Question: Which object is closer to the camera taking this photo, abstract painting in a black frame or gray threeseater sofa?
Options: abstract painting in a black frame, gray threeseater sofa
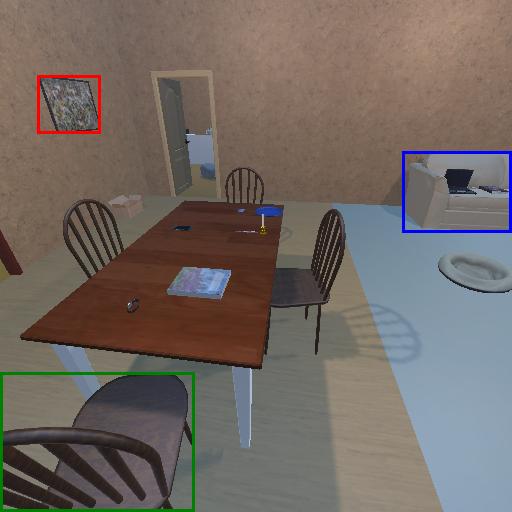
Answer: abstract painting in a black frame